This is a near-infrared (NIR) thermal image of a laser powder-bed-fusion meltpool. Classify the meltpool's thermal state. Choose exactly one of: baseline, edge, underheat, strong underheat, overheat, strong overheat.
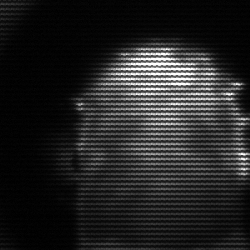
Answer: baseline